如图, 在 $\square ABCD$ 中, $AB=4cm, BC=6cm$, 对角线 $AC, BD$ 相交于点 $O$, 则 $OA$ 的取值范围是 ( )

\noindent A. $2cm < OA < 6cm$ \hspace{2cm} B. $2cm < OA < 10cm$

\noindent C. $1cm < OA < 5cm$ \hspace{2cm} D. $4cm < OA < 10cm$
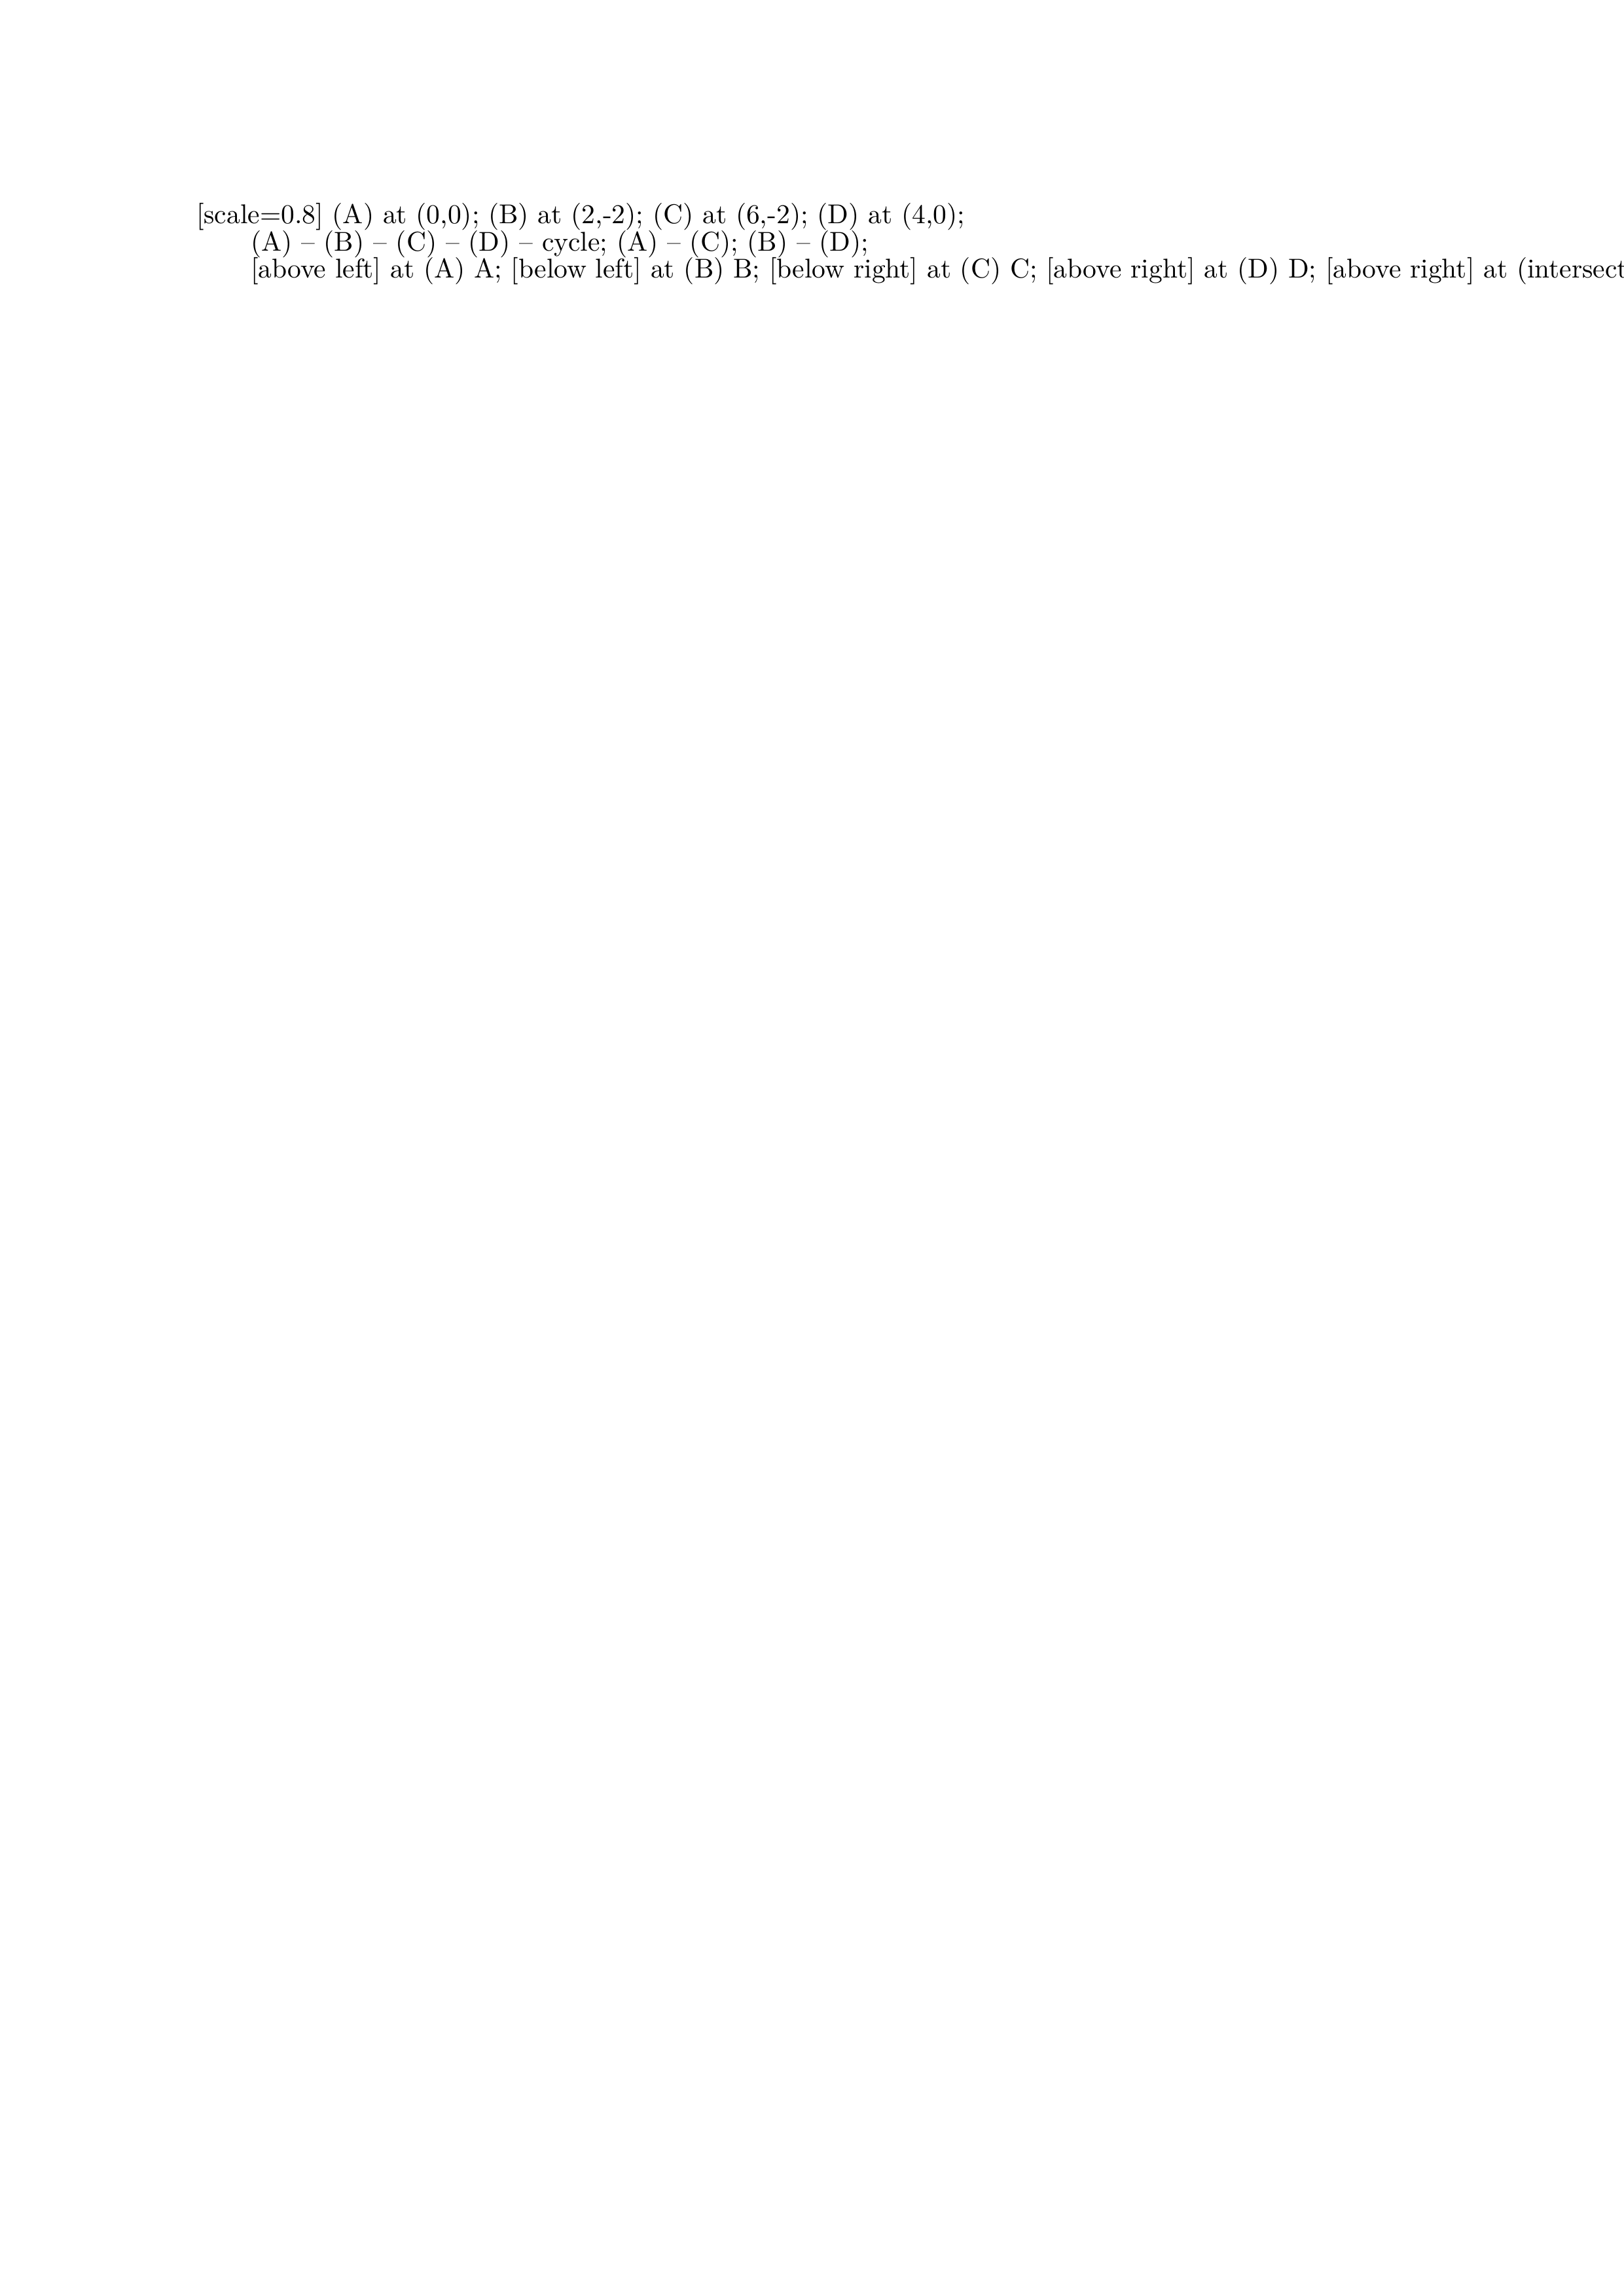
【解答】
\noindent \textbf{【答案】} C

\noindent \textbf{【详解】} 解：$\because AB = 4cm, BC = 6cm, BC - AB < AC < AB + BC$,

\noindent $\therefore 2cm < AC < 10cm$.

\noindent $\because$ 四边形 $ABCD$ 是平行四边形,

\noindent $\therefore OA = \frac{1}{2}AC$.

\noindent $\therefore 1cm < OA < 5cm$.

\noindent 故选：C.